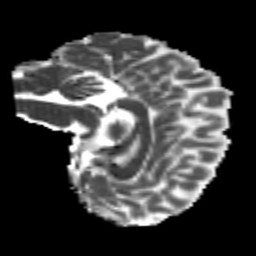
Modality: MD
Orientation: sagittal
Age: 23
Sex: female
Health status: healthy
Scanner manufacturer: philips
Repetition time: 7.384 s
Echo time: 0.08599 s